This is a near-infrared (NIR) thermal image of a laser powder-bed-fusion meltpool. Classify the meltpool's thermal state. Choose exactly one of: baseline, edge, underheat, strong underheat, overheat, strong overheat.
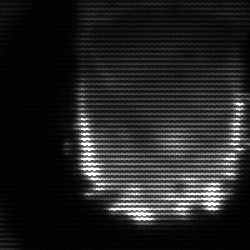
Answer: baseline